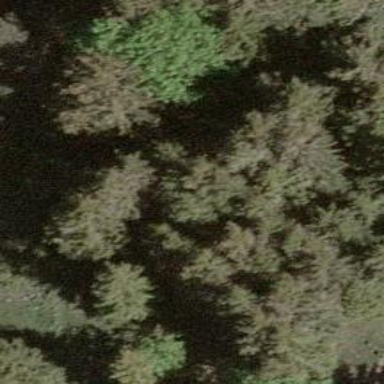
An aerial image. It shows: Beautiful tree in nature.